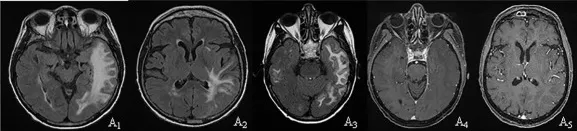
MRI follow up. (A) March 2018: FLAIR sequences showed a left temporo-parieto-occipital and a right temporal hyperintensity (A1, A2, A3); no gadolinium enhancement (A4, A5).
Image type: radiology (mri)